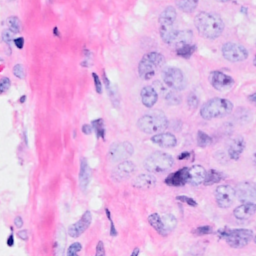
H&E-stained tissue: Breast